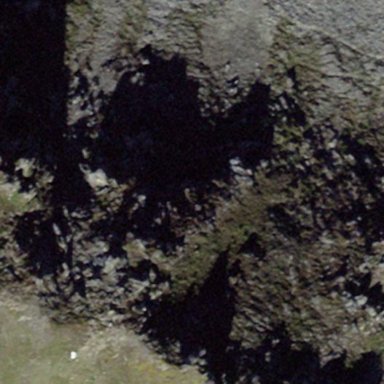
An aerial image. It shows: Landscape of bare rock.